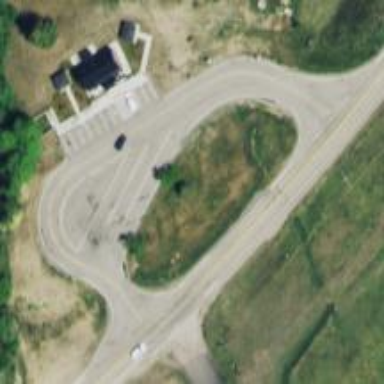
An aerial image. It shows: Rest area on the road.